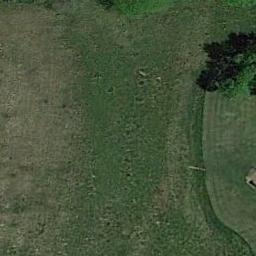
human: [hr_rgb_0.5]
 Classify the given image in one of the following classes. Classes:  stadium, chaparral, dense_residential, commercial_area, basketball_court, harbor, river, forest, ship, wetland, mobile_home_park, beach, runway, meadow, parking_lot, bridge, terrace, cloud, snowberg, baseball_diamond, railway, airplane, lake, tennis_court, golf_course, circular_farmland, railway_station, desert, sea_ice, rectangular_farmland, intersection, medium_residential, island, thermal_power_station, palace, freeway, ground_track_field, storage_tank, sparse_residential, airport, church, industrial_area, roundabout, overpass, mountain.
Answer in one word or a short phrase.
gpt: meadow